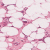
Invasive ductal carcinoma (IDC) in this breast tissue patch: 1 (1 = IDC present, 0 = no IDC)